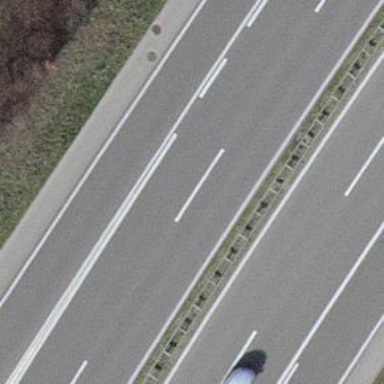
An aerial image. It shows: Motorway junction.